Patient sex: M
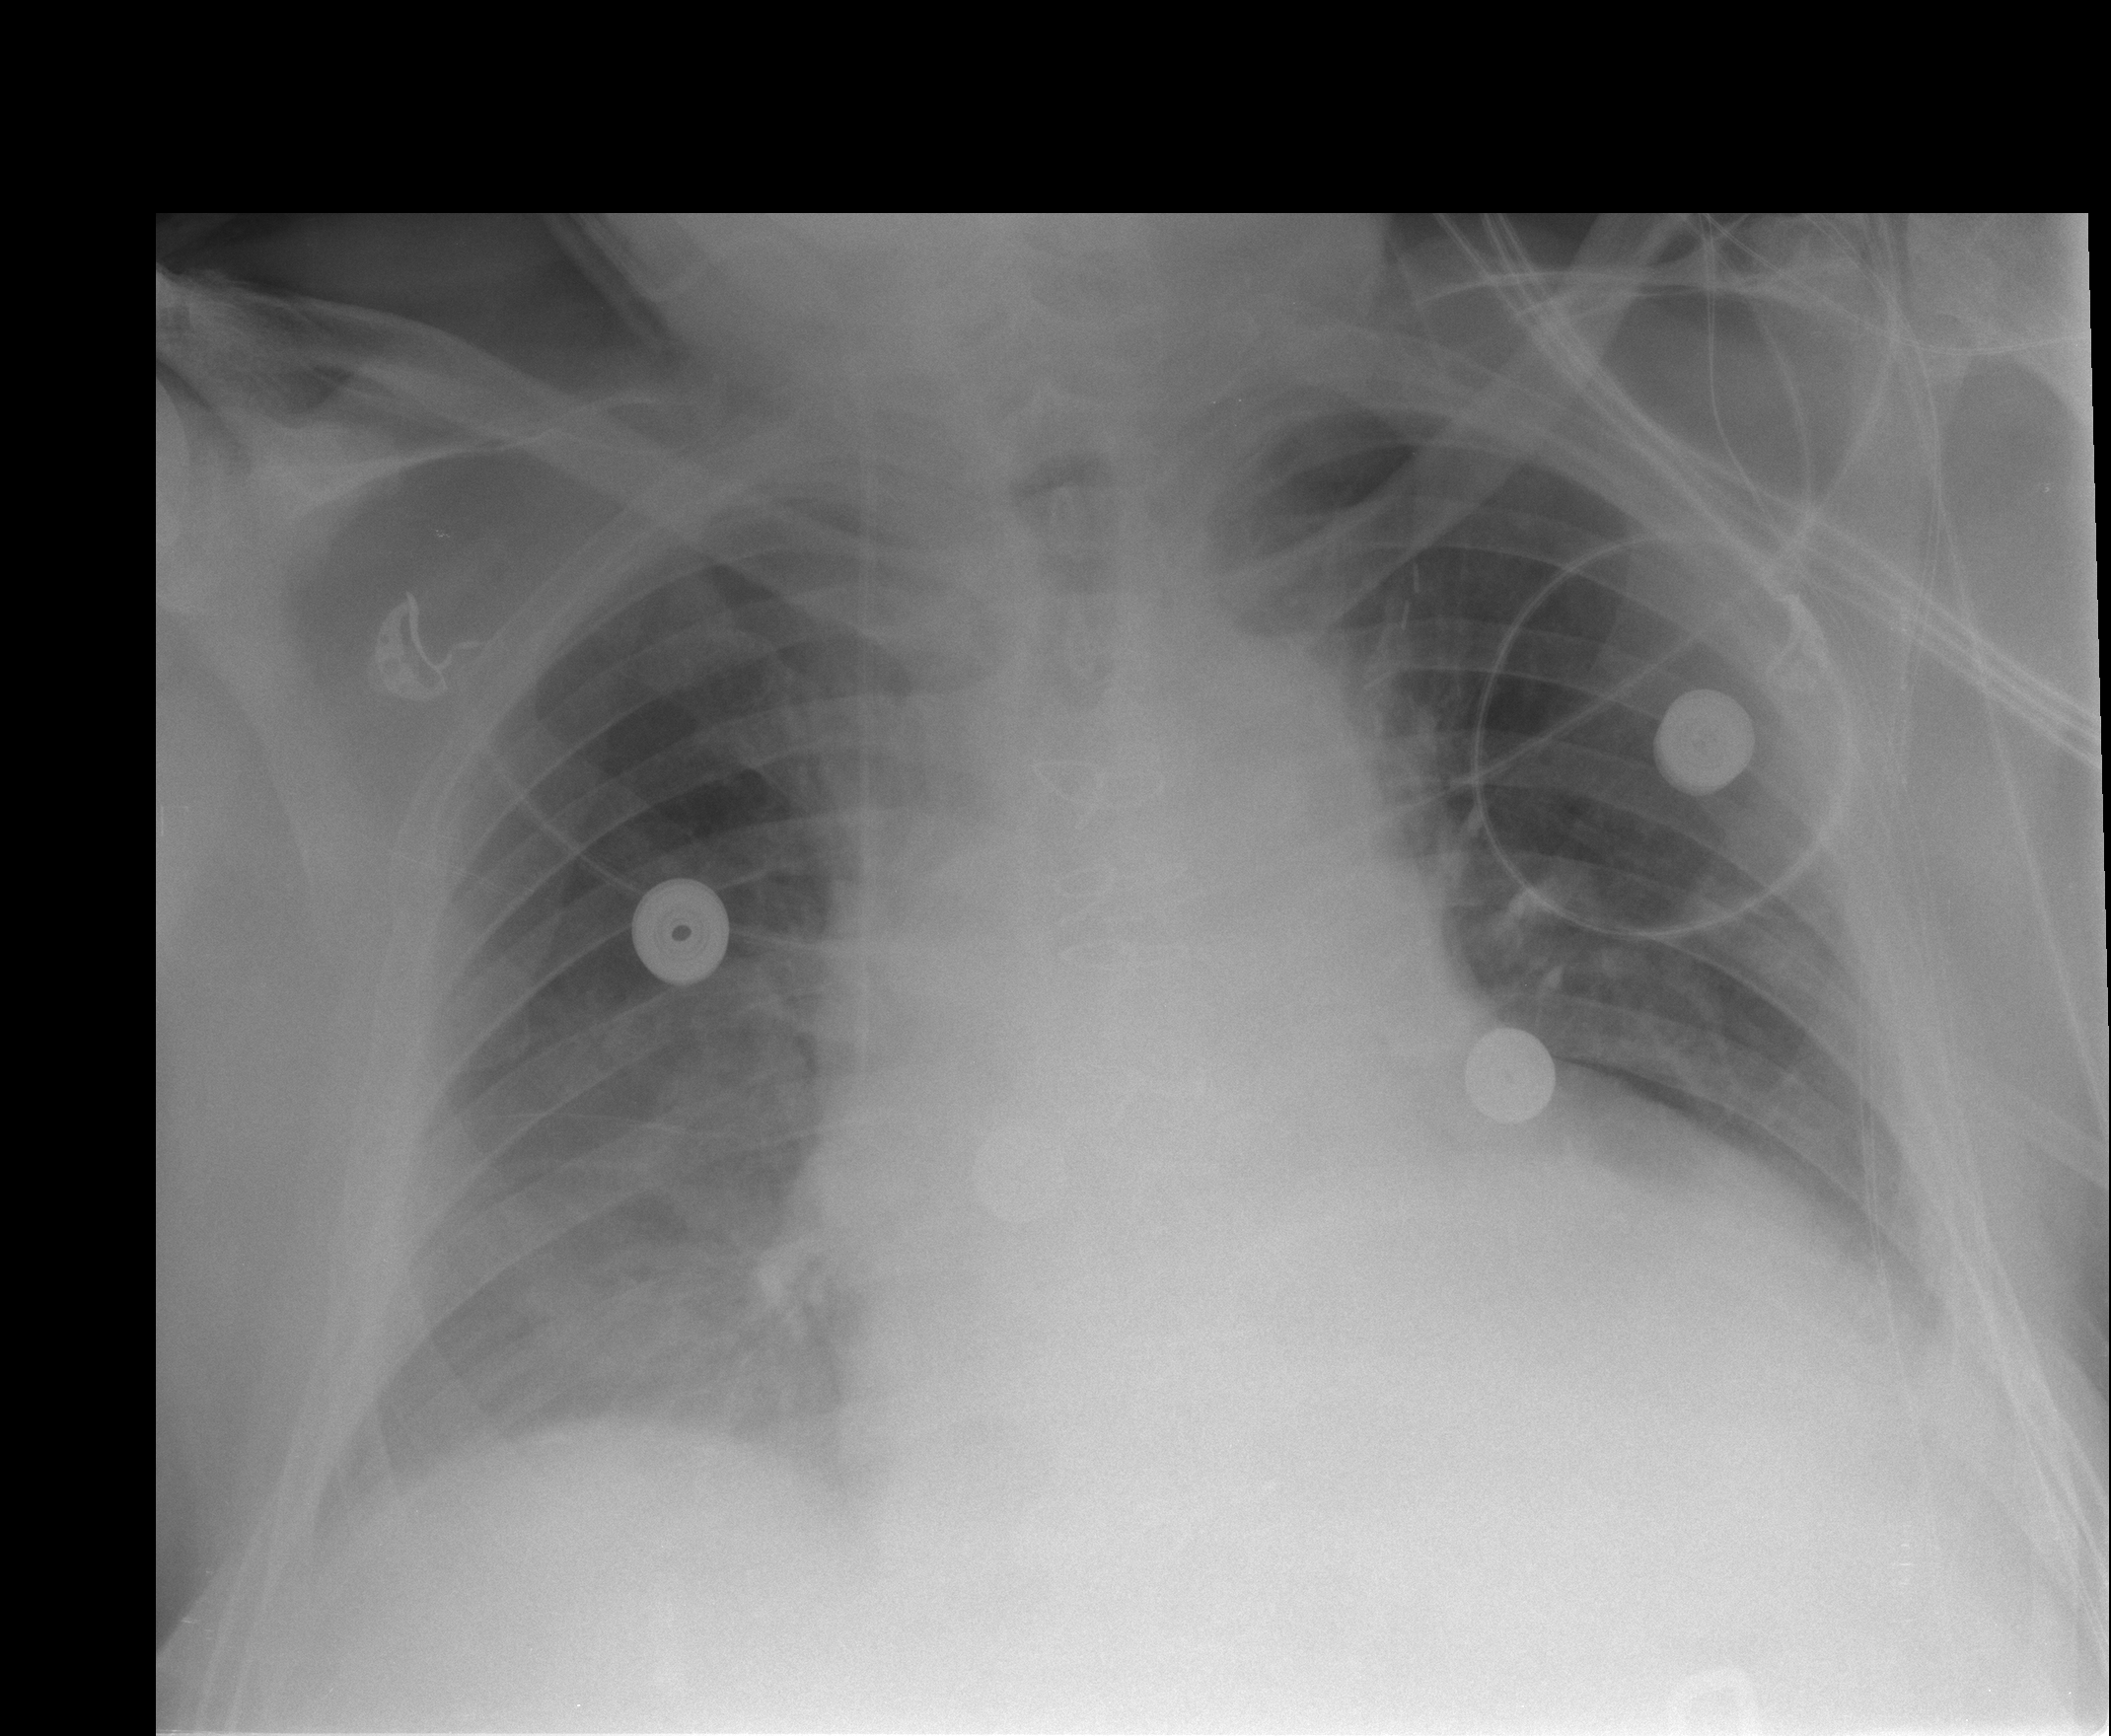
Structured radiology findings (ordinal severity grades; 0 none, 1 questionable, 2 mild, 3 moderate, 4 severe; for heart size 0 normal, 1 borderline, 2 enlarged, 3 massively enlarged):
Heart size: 2
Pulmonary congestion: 0
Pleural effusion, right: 2
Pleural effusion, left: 1
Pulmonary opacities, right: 0
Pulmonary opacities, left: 0
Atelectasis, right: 2
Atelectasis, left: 1